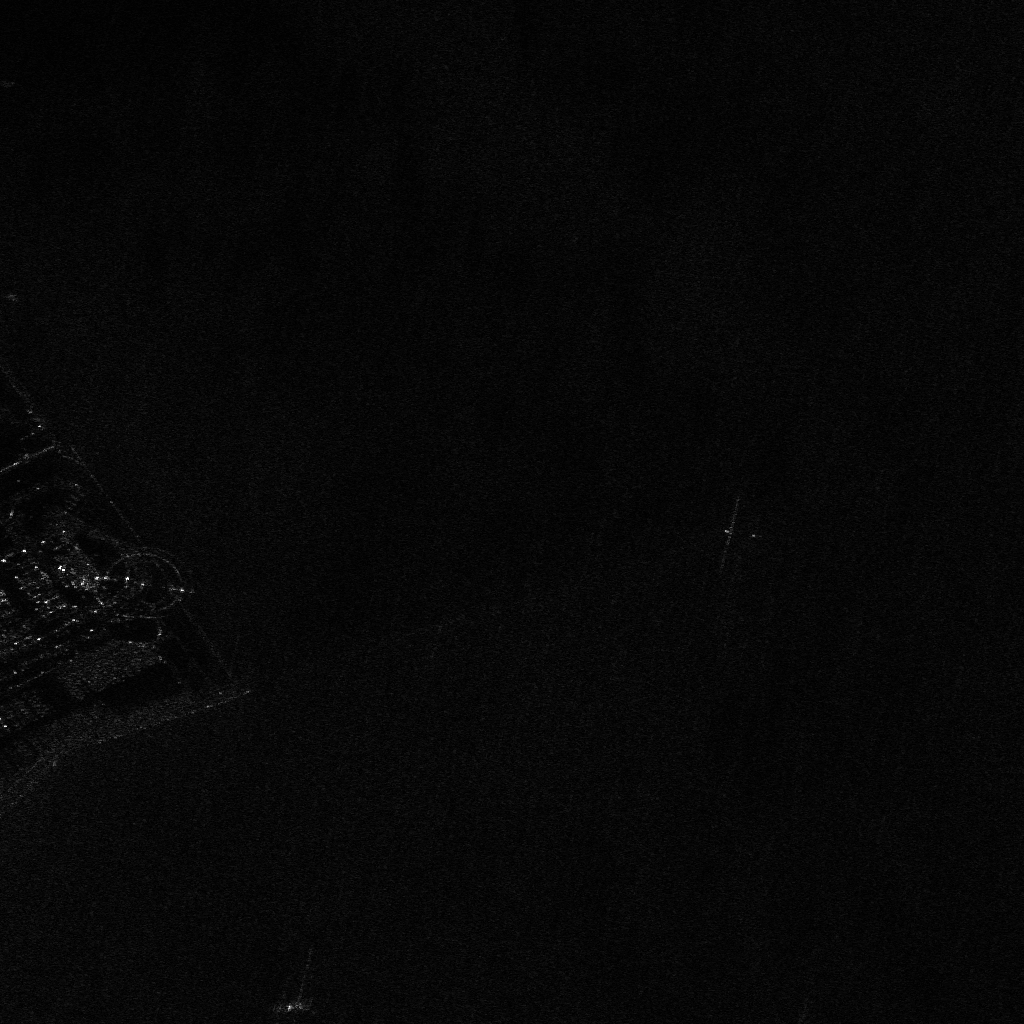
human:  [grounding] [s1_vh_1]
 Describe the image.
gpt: In the satellite image, there is  <ref>1 medium container </ref> <box>[[27, 96, 30, 100, 73]]</box> located at bottom left.